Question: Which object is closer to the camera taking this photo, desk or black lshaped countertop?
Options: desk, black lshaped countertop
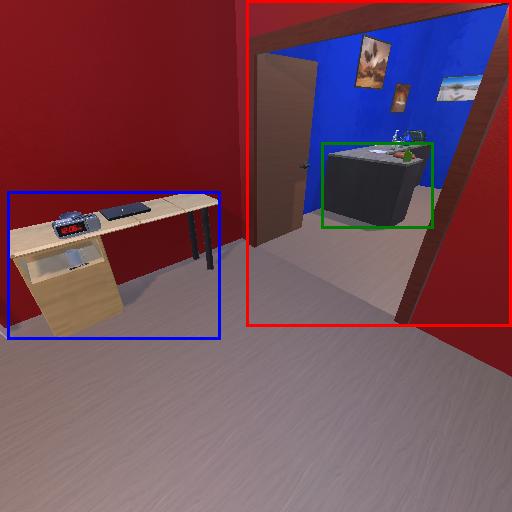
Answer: desk